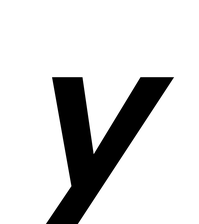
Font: InstrumentSans-Italic_SemiBold_Italic